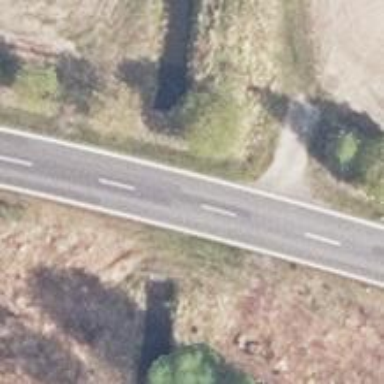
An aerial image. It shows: Culvert tunnel.